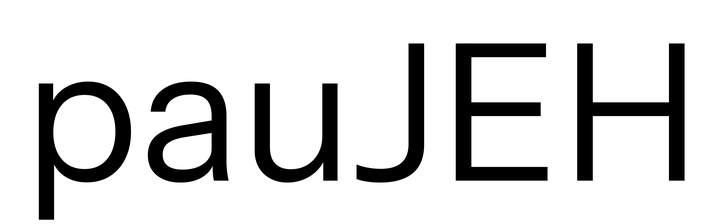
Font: InstrumentSans_Regular